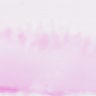
Metastatic tissue present: no